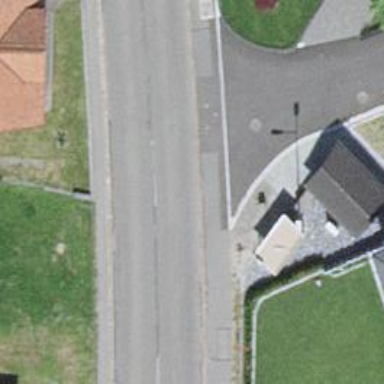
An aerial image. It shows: Bus stop with designated public transport stop position.